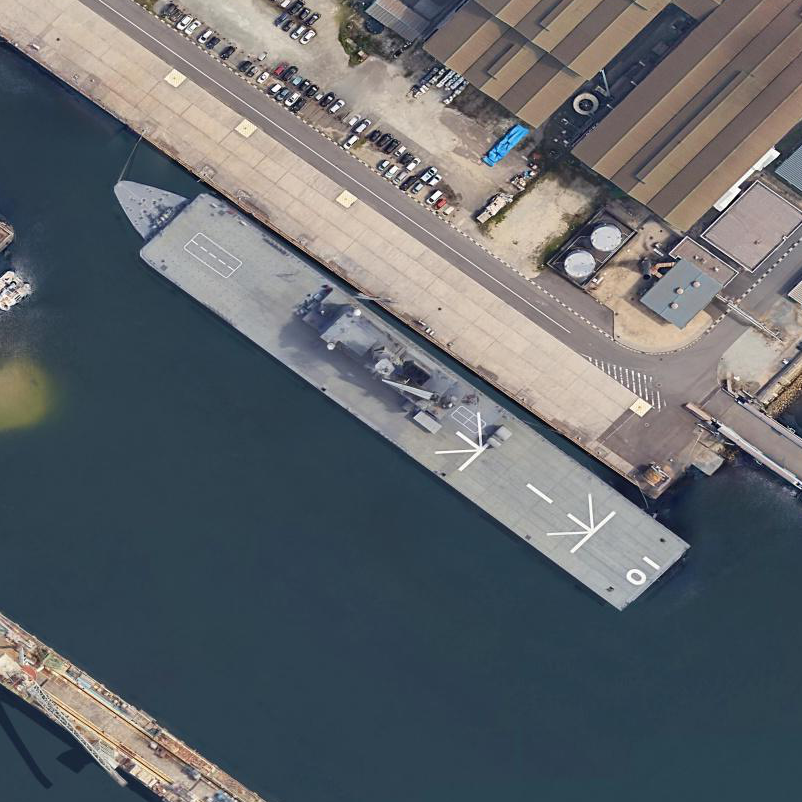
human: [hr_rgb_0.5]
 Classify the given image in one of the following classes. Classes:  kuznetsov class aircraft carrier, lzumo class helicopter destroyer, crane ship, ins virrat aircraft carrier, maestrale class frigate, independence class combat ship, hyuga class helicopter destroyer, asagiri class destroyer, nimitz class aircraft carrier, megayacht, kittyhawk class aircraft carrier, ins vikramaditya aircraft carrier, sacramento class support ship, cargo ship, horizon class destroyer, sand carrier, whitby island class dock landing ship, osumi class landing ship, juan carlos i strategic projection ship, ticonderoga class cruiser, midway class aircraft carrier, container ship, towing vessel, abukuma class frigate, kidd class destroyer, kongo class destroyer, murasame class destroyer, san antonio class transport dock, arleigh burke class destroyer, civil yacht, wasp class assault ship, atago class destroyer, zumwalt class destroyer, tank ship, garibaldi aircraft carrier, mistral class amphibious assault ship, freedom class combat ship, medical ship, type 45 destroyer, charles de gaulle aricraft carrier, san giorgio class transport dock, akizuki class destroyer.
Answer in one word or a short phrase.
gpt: Osumi class landing ship